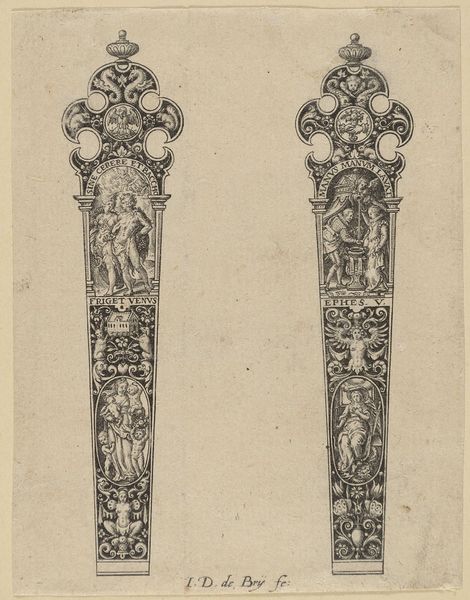
Titel: Zwei Messerscheiden mit allegorischen Szenen
Künstler: Johann Theodor de Bry
Standort: Hamburg
Institution: Museum für Kunst und Gewerbe Hamburg
Schlagwörter: hand, vogel, zeichnung, hund, arm, geschichte, kind, paar, kinder, delphin, hase, liebe, papier, grafik, graphik, ornamente, fotografie, photographie, druckgraphik, druckgrafik, stich, pelikan, schmetterling, gestalten, ehe, brief, bacchus, fabelwesen, venus, heiliger, heilige, maria, kupferstich, ungeheuer, monster, groteske, margareta, heiligendarstellung, fabeltier, kinderbild, fabeltiere, sprichwort, marienszenen, paulus, zwitterwesen, beziehungen, monstrum, seepferd, reproduktionen, kinderdarstellung, ceres, antiochia, druckerzeugnisse, manus, schweifwerk, vögel, tierornamente, verheiratetes paar, matrimonium, ehestand, geschlechtern, ornamentstich, vorlageblätter, eichhörnchen, nächstenliebe, schweifwerkgroteske, apostelbriefe, epheser, sprichwörter, ohne glaube